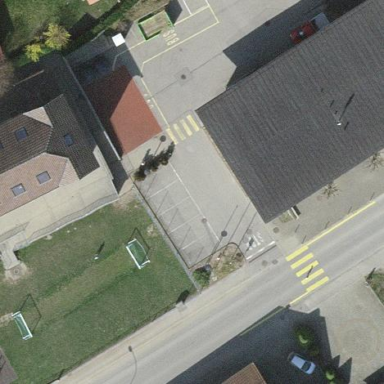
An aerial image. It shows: Parking area.